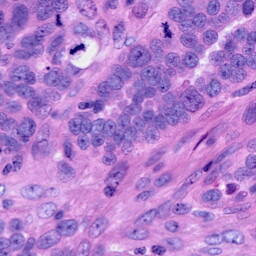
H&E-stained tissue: Ovarian